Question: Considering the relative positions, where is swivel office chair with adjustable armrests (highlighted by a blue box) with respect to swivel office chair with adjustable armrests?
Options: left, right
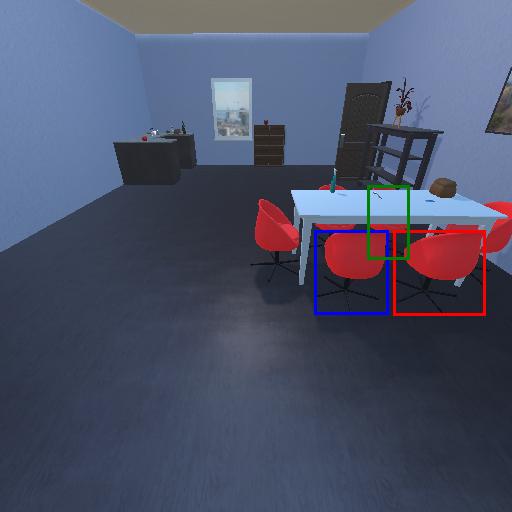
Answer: left